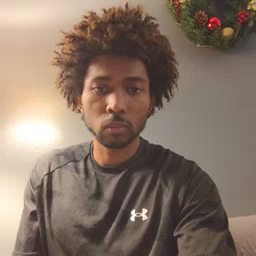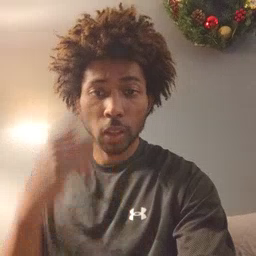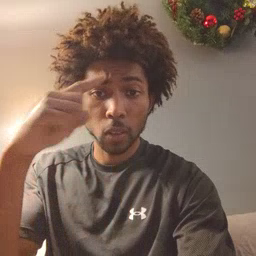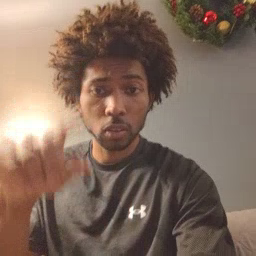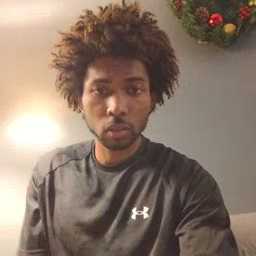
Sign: for